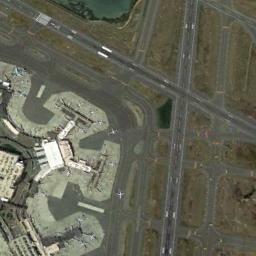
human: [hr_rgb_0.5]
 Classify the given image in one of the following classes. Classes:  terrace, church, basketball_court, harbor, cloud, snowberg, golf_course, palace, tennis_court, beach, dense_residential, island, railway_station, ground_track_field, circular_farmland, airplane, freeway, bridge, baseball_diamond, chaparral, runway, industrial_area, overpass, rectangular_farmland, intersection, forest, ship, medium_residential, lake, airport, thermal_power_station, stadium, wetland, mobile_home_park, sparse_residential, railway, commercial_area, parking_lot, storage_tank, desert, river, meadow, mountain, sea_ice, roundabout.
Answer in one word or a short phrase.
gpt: airport